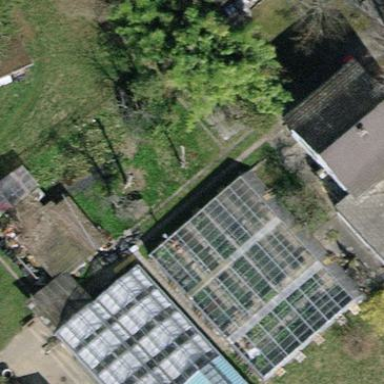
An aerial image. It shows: Greenhouse.